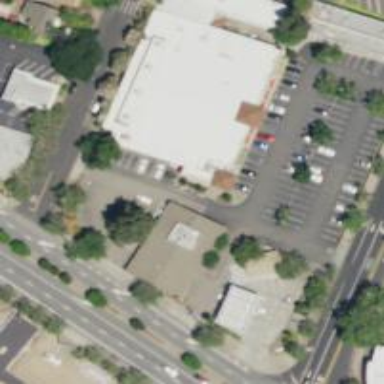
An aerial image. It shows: Asphalt parking space.